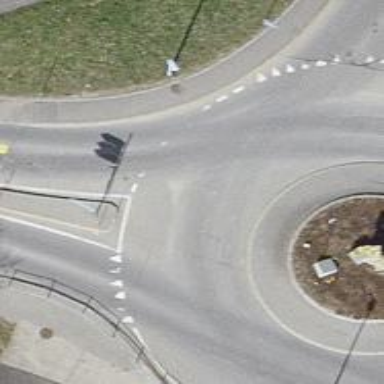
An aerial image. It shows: Secondary road made of asphalt leading to roundabout.